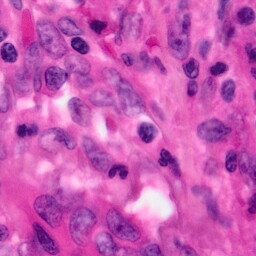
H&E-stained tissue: Pancreatic